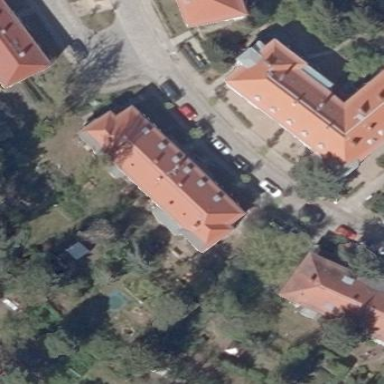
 featuring hipped roof made of red roof tiles."